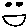
Label: smiley face